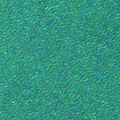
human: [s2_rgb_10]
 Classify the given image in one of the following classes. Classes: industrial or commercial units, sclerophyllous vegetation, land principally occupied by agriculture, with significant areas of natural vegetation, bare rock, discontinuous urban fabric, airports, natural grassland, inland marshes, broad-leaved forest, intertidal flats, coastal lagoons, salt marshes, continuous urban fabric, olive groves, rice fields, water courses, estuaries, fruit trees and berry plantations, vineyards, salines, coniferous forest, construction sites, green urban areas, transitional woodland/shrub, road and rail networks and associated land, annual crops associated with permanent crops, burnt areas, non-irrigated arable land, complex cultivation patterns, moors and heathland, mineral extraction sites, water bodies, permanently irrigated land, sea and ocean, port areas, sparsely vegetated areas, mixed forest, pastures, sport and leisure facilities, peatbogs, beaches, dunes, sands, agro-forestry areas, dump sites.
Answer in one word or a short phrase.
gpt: sea and ocean